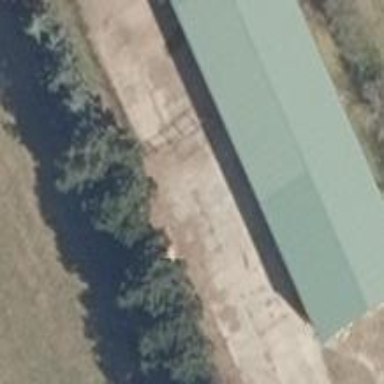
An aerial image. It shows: Stable building.